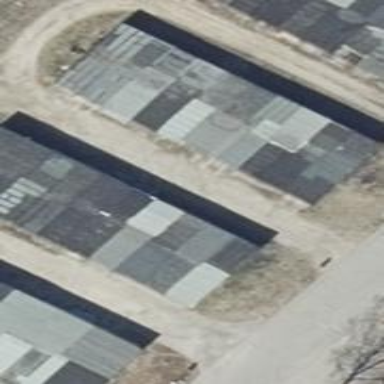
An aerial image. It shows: Garage building.